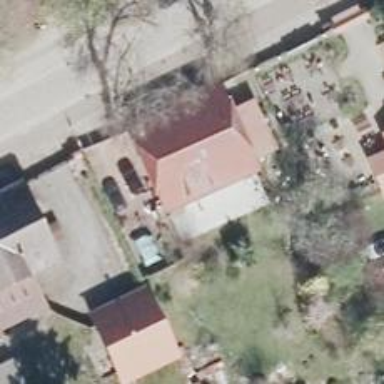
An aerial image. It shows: Restaurant.